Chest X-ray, PA view. Patient: 57 years old, sex F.
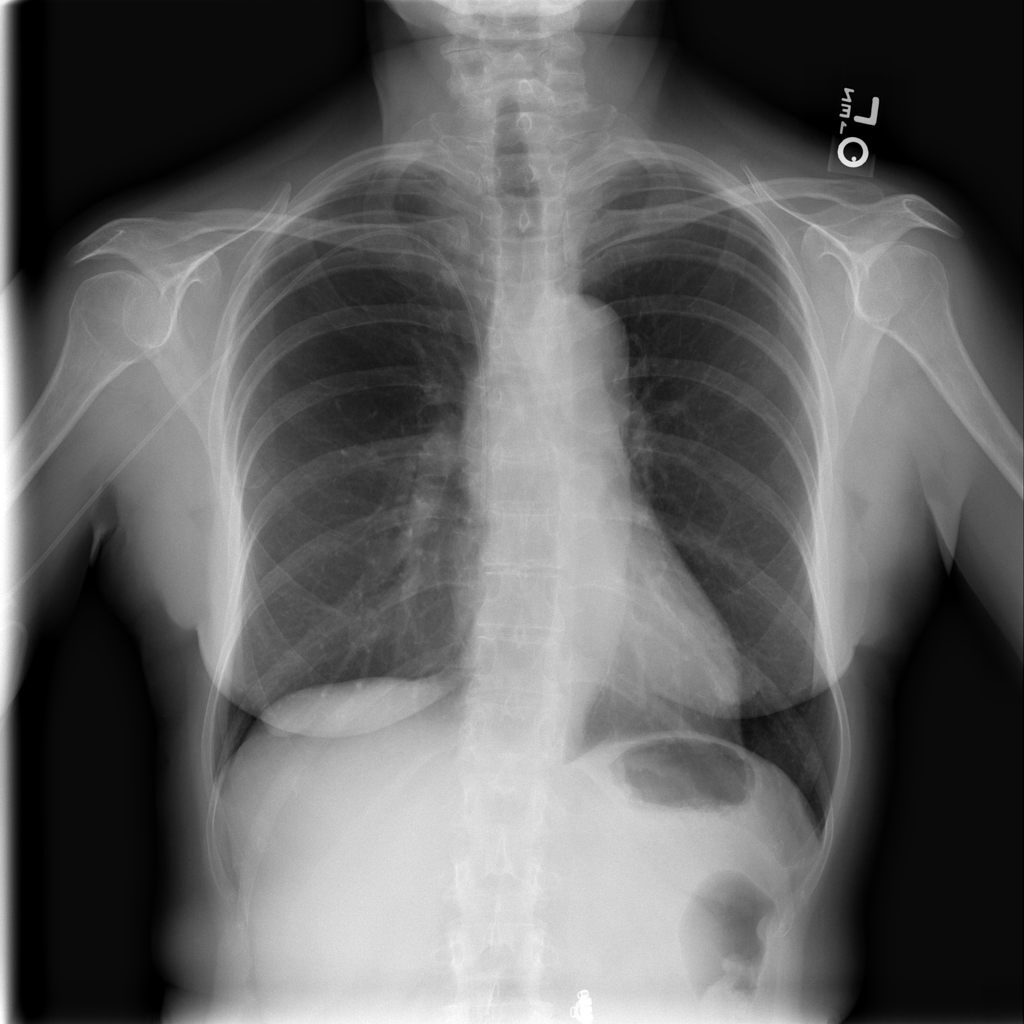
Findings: No Finding